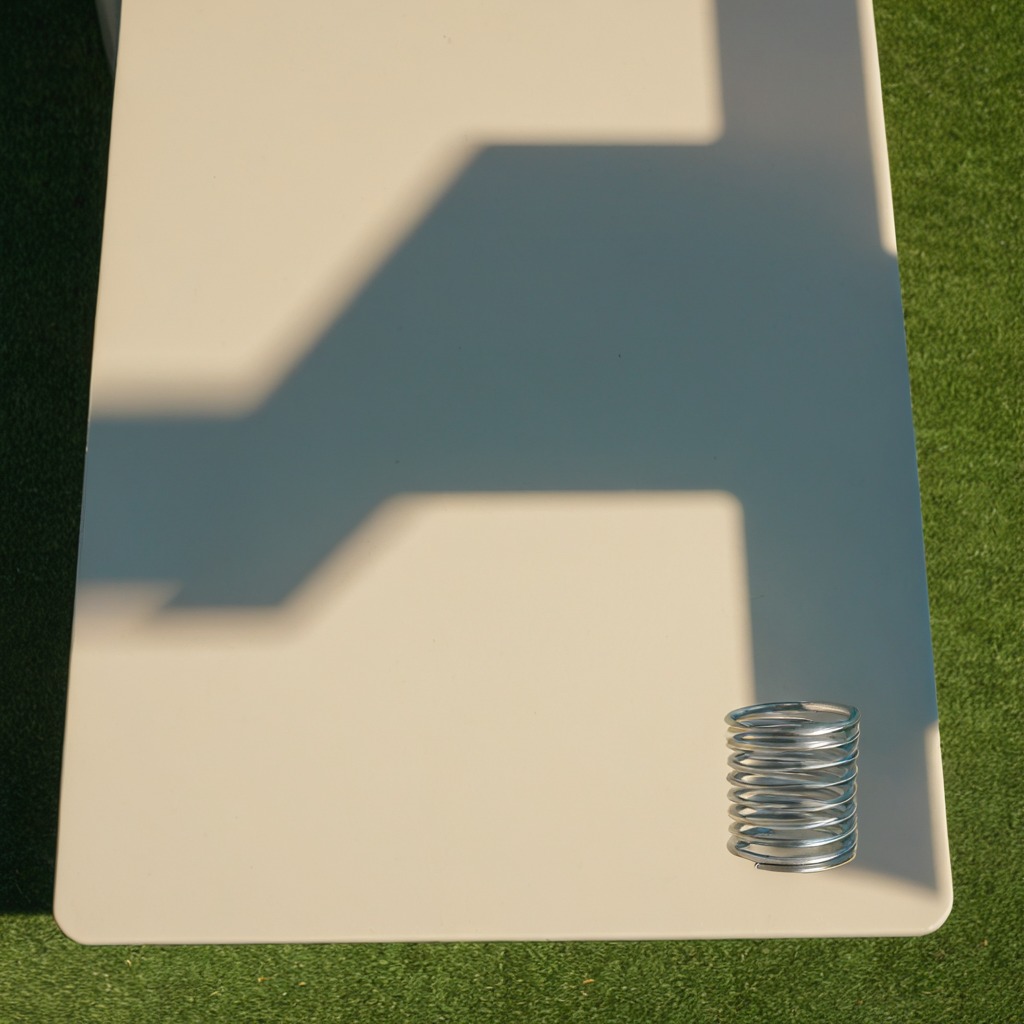
A coiled metal spring is lying on the textured surface of a clean utility table.